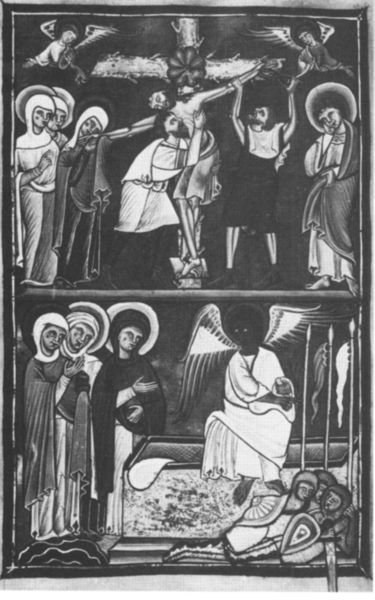
Titel: Münchner Psalter
Institution: München, Staatsbibliothek
Schlagwörter: flügel, weiß, menschen, schwarz, tod, tot, trauer, wache, gewand, engel, leer, lanze, soldaten, nagel, schild, antike, kreuz, schwarzweiß, schwert, beten, römer, heiligenschein, christus, grab, jesus, jesus christus, kreuzigung, ostern, mittelalter, lanzen, heilige, speere, jünger, maria, magdalena, wachen, christentum, grablegung, auferstehung, zweiteilig, grabmal, erlöser, gekreuzigter, halo, abnahme, auferstandener, apostel, passion, messias, chrsitus, gottessohn, sohn gottes, christkind, auferstanden, christkönig, verkündet, heilland, erretter, jesus von nazaret, kreuzesabname, kreuzigungsweg